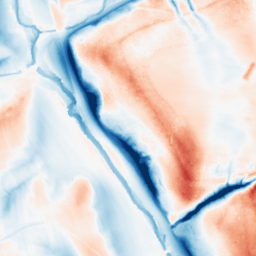
Category: classical
Decomposition family: gaussian_anisotropic
Decomposition parameters: sigma_x: 20
sigma_y: 5
Upsampling method: bspline
Upsampling parameters: scale: 2
Upsampling scale: 2